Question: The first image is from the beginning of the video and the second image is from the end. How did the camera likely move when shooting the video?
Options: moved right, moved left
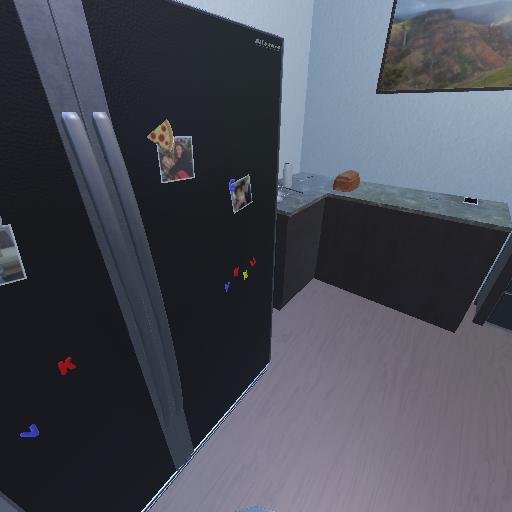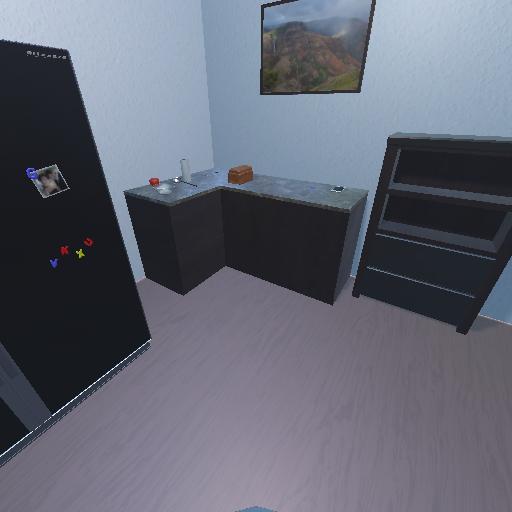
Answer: moved right